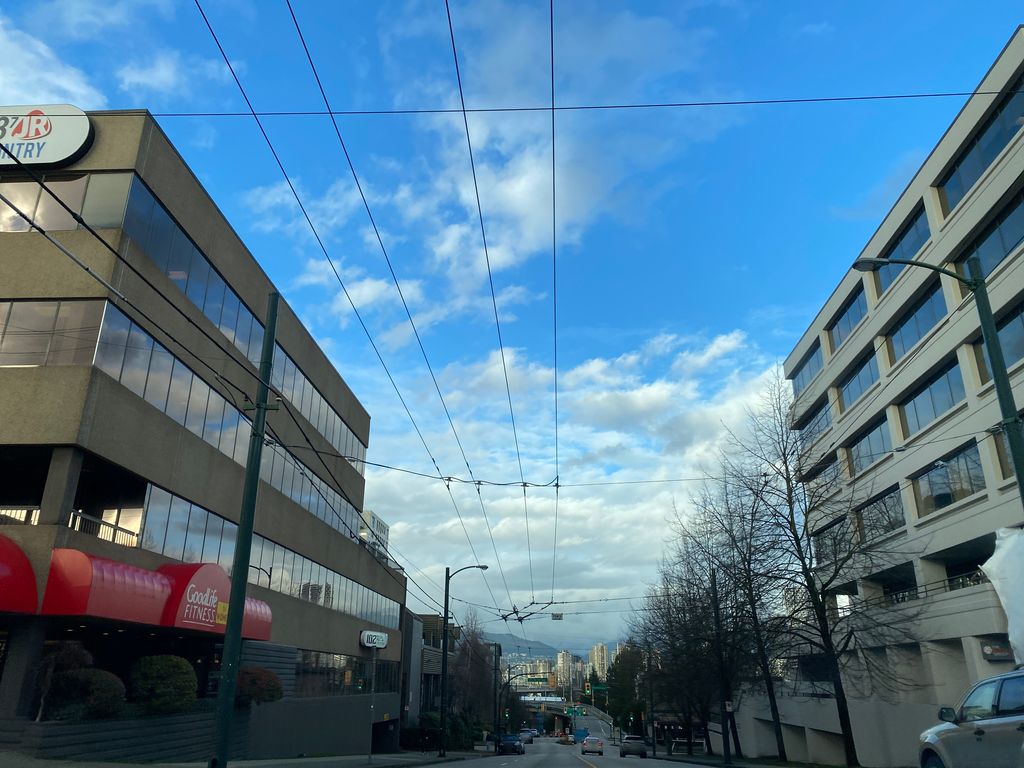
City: vancouver